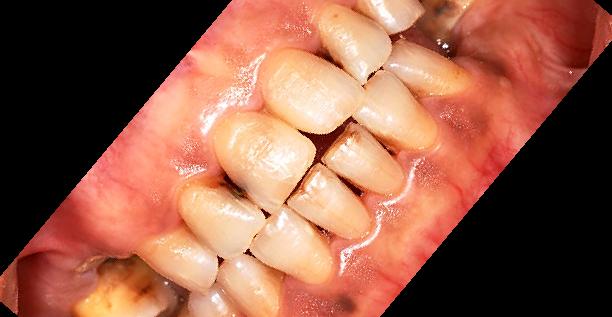
Condition: Calculus